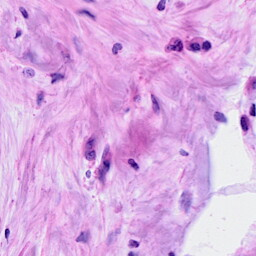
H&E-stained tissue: Breast